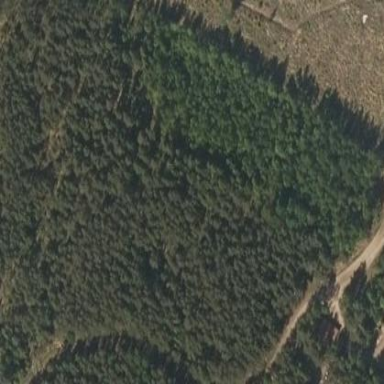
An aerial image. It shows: Evergreen woodland with needle-leaved trees.